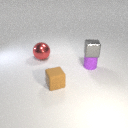
large red metal sphere to the left of small purple rubber cylinder